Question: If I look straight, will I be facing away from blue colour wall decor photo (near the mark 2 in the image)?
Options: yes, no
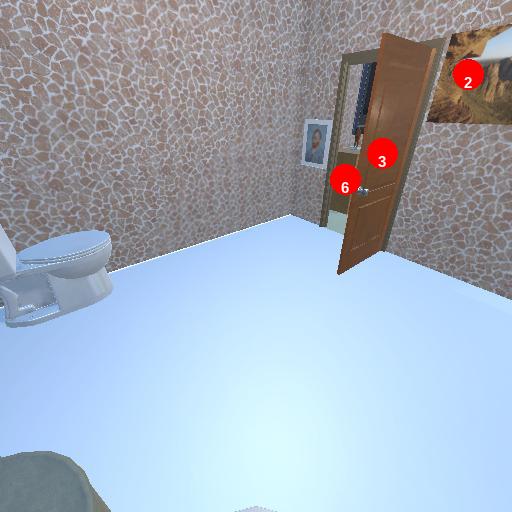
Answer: yes